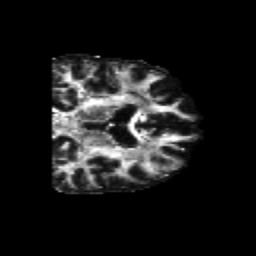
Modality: FA
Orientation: coronal
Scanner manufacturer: siemens
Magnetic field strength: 3 T
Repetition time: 6.8 s
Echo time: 0.093 s